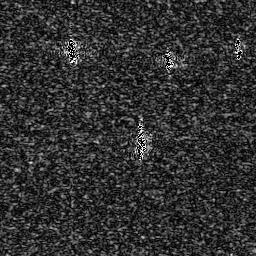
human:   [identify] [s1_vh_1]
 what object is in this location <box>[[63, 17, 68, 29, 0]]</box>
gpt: <ref>1 small ship at the top</ref>

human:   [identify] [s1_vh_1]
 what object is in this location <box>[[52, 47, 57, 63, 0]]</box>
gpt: <ref>1 medium ship at the center</ref>

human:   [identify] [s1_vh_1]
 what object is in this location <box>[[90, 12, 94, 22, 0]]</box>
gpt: <ref>1 small ship at the top right</ref>